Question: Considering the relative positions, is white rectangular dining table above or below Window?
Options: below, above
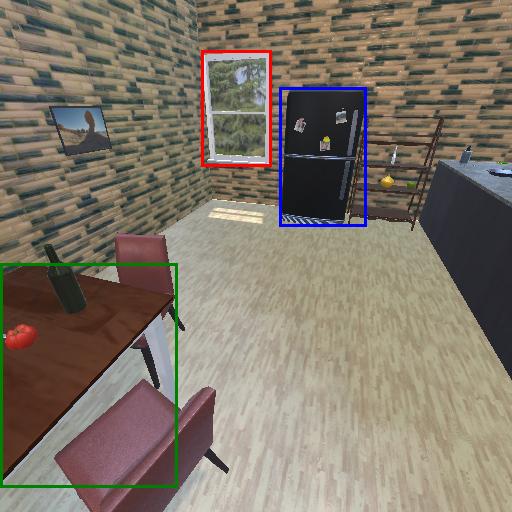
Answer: below